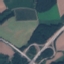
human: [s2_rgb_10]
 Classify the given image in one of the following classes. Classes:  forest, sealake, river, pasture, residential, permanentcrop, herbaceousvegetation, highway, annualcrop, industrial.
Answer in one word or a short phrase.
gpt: Highway